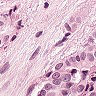
Metastatic tissue present: yes